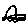
Label: car